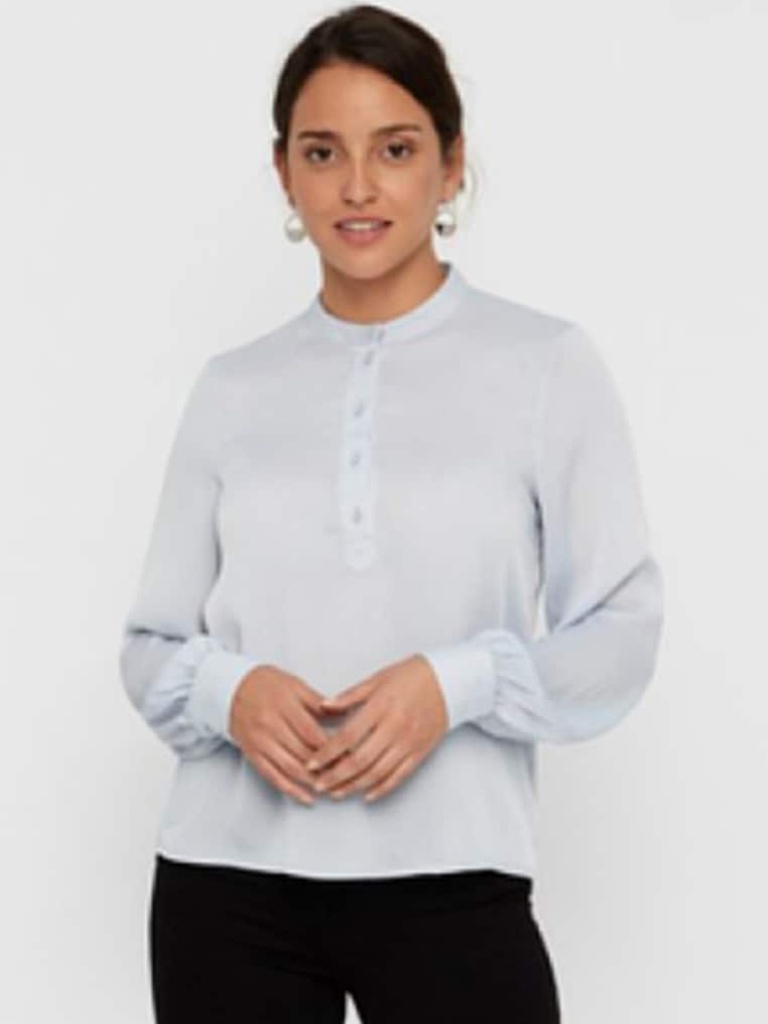
cotton relaxed a long-sleeved with the sleeves down hip length Untucked mandarin blouse